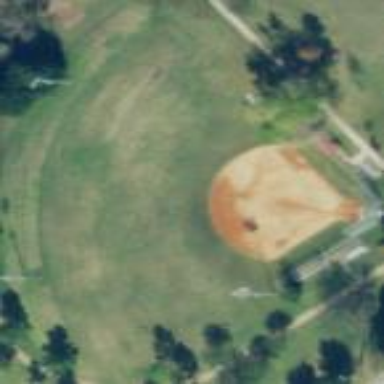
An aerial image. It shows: Baseball pitch for leisure and sports activities.